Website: apple-inc
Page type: customer-info-address
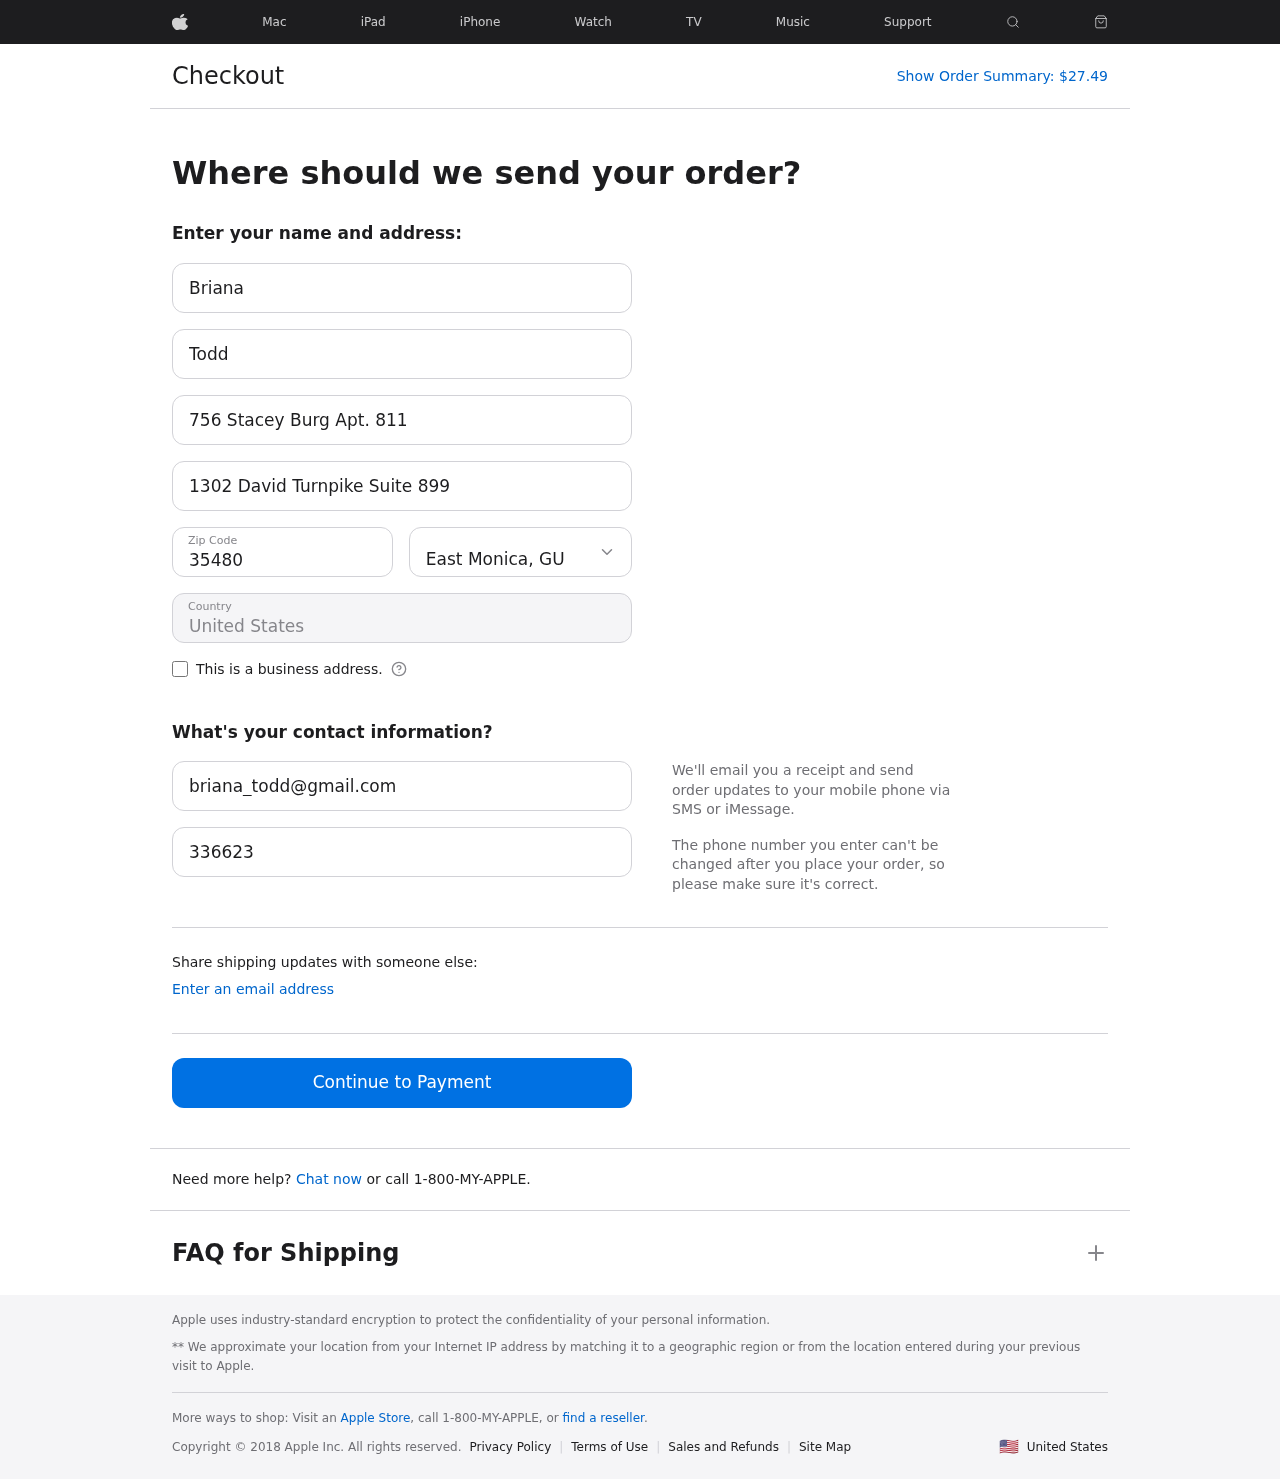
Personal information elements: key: PII_CITY_STATE
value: East Monica, GU
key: PII_COUNTRY
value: United States
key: PII_EMAIL
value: briana_todd@gmail.com
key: PII_FIRSTNAME
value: Briana
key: PII_LASTNAME
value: Todd
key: PII_PHONE
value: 3366231243
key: PII_POSTCODE
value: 35480
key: PII_STREET
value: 756 Stacey Burg Apt. 811
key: PII_STREET2
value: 1302 David Turnpike Suite 899
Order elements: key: ORDER_TOTAL
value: $27.49